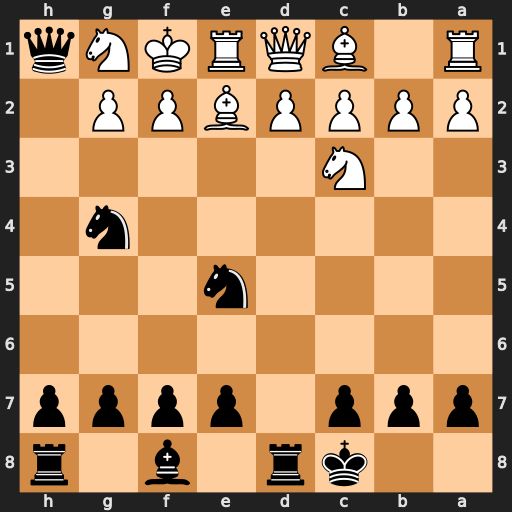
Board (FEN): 2kr1b1r/ppp1pppp/8/4n3/6n1/2N5/PPPPBPP1/R1BQRKNq
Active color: b
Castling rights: -
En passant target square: -
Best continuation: Nh2#